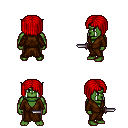
a pixel art fantasy rpg character, male body template, orc, green skin, brown robe, red pants, red pageboy hairstyle, dagger, four views (front, back, left, right), 2x2 character sprite sheet, small pixel art, hard edges, no anti-aliasing